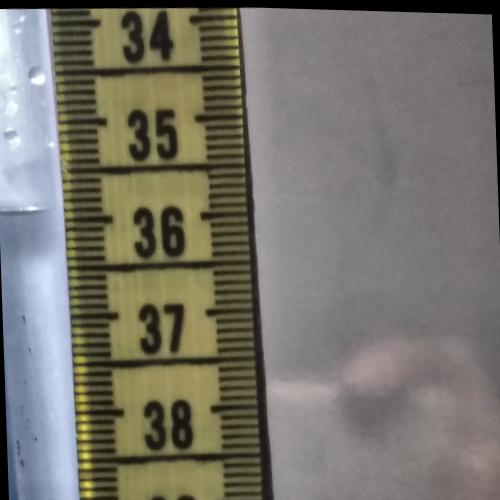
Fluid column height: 35.9 cm